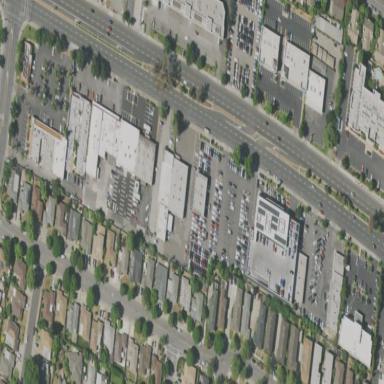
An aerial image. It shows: Commercial area.